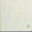
Piece: xx